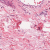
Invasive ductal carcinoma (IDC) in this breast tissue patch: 0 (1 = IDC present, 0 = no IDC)